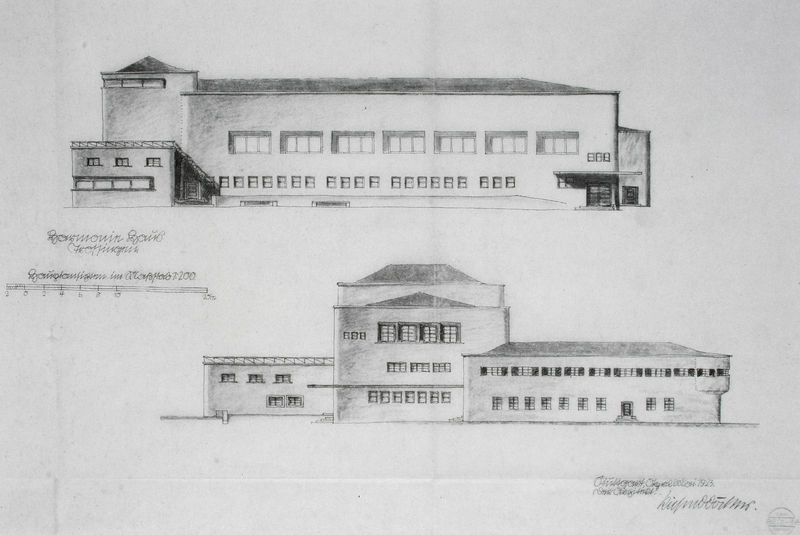
Titel: Harmonie Trossingen, Ansicht
Künstler: Richard Döcker
Schlagwörter: weiß, fenster, grau, schwarz, skizze, tür, zeichnung, dach, gebäude, haus, architektur, gitter, turm, schrift, papier, ansicht, fassade, türen, dächer, grafik, graphik, fabrik, seitenansicht, anbau, eingang, schraffur, schwarzweiß, bleistift, entwurf, stift, fensterreihen, rückansicht, seiten, risalit, vorderansicht, etagen, geschosse, plan, rampe, block, bau, handschrift, grundriss, massstab, aufriss, bauplan, notiz, skala, pläne, eckbau, lengende